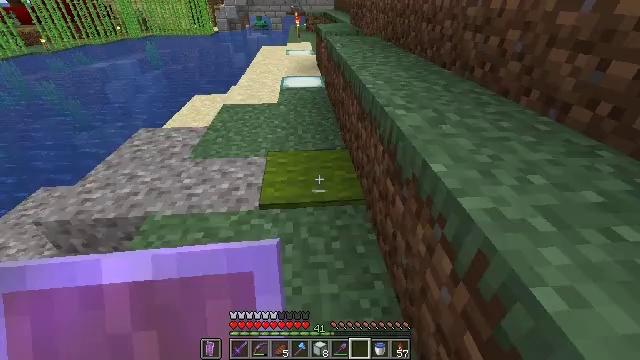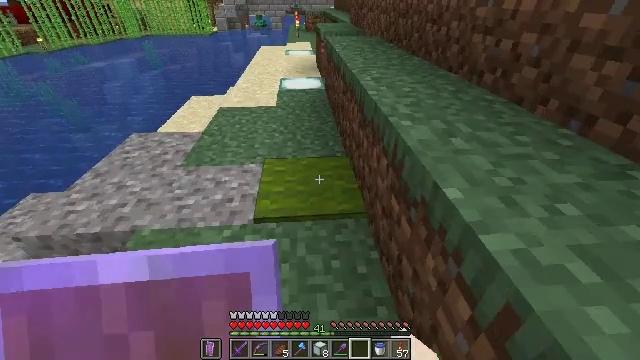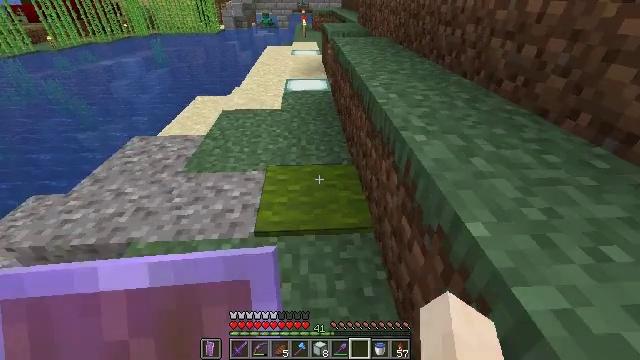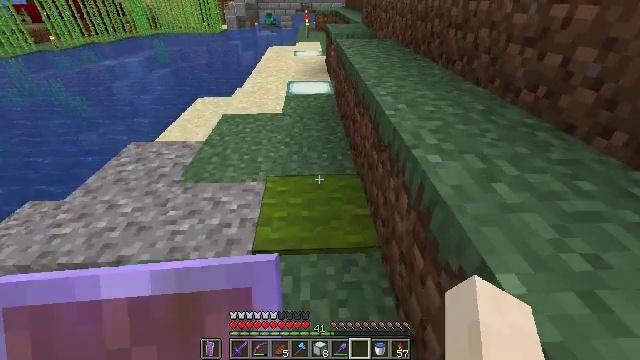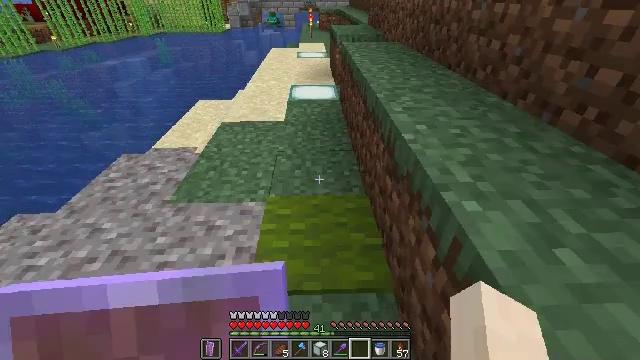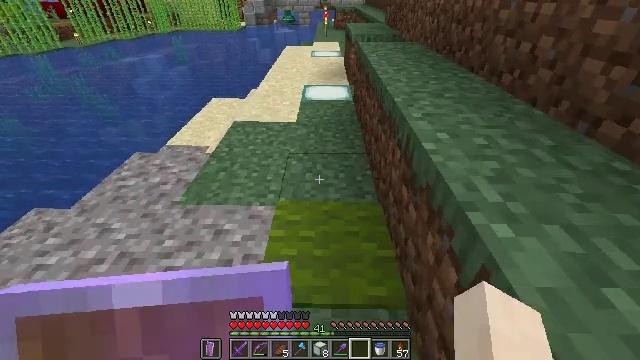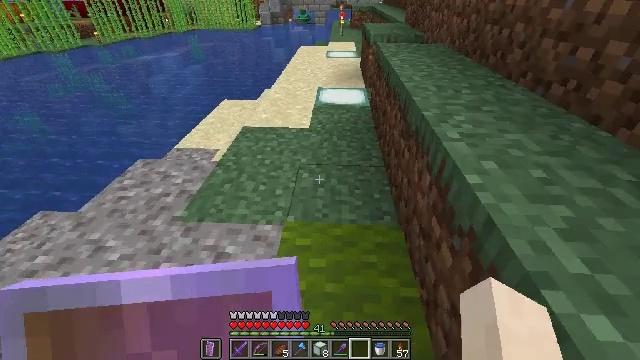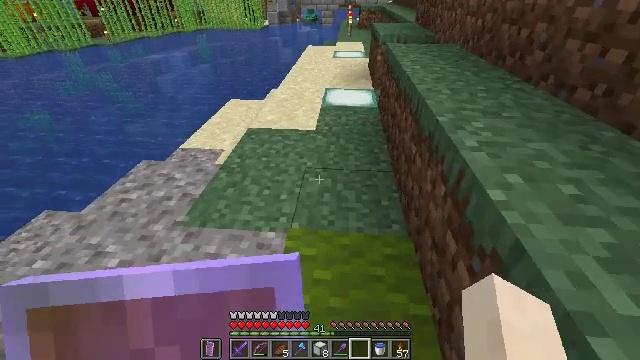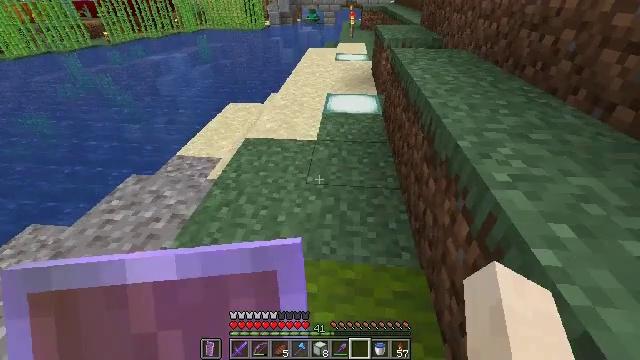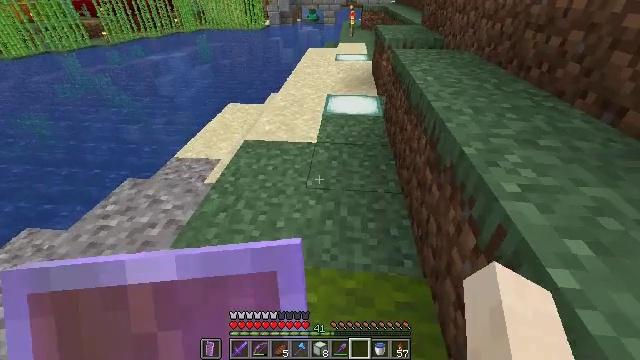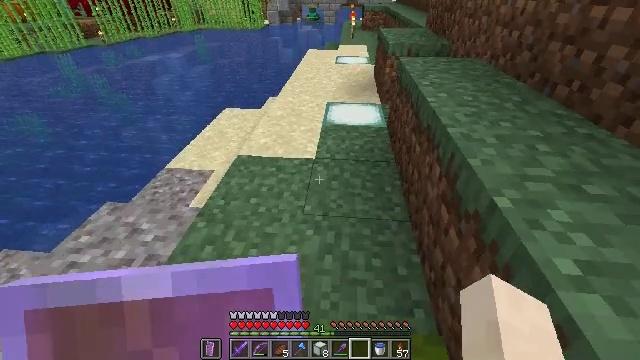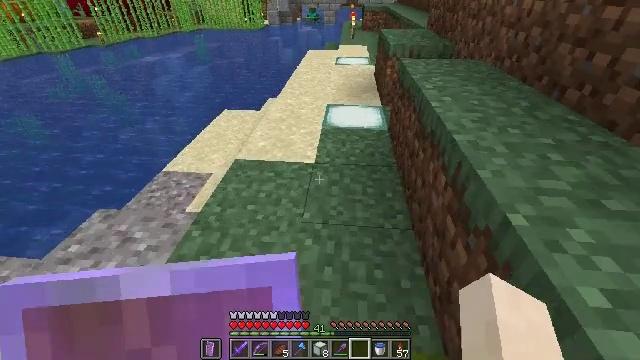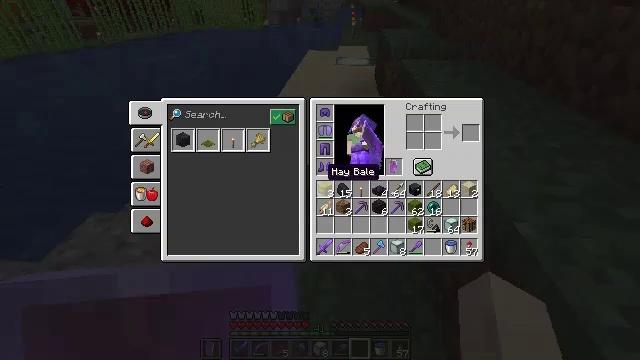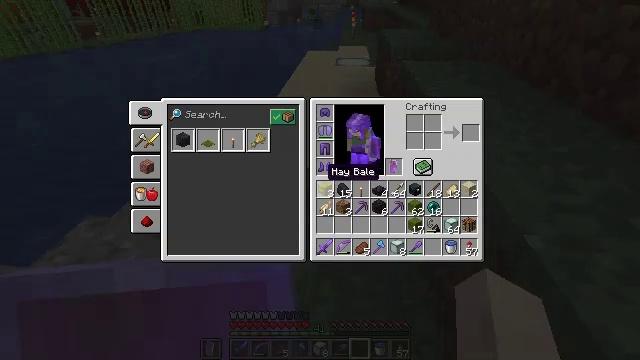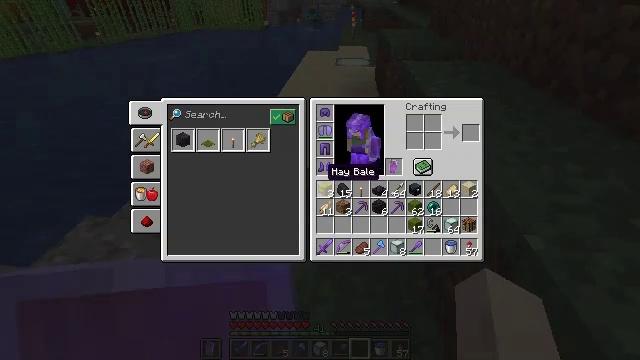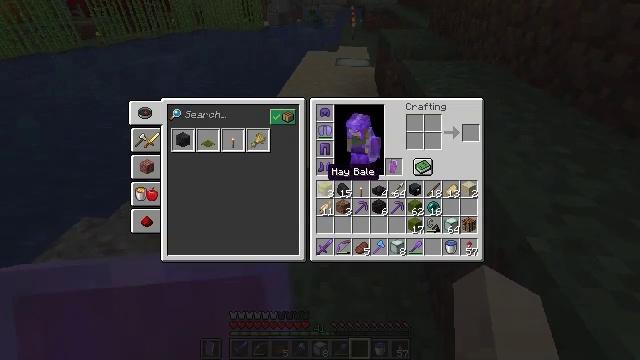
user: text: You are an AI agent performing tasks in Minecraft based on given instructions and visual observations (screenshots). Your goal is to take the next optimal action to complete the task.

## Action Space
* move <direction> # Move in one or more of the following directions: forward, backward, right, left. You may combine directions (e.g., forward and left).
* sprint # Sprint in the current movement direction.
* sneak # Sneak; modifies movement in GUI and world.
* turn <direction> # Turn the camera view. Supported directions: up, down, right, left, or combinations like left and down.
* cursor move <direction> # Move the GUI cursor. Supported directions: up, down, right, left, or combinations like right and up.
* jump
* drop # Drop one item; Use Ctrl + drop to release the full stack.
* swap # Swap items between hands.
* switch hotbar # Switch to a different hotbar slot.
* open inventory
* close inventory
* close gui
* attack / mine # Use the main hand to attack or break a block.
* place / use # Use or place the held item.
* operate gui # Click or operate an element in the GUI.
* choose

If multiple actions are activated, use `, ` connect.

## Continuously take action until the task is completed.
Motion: motion action
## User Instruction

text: Make a green carpet with wool at the crafting table.
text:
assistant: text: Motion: move forward
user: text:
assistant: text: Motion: move forward, turn left
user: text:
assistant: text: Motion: move forward
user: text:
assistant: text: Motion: move forward
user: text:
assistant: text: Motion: move forward, turn left
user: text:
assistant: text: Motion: move forward, turn left
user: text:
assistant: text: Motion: move forward, turn left
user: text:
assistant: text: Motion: move forward
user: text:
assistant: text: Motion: move forward
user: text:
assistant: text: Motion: move forward
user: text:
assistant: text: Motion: no_op
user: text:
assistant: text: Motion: open inventory
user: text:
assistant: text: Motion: open inventory
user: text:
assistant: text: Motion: open inventory
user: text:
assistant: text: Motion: open inventory
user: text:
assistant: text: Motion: no_op
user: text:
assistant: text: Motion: turn left
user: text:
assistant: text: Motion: turn left
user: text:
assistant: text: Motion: turn left
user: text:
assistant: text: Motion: turn left and up
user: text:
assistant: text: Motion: turn left
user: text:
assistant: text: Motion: no_op
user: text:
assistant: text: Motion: no_op
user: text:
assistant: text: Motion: no_op
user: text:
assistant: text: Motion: no_op
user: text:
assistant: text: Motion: no_op
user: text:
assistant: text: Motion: no_op
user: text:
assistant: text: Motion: no_op
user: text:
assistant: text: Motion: no_op
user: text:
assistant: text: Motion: no_op